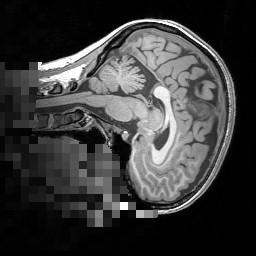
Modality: T1w
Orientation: sagittal
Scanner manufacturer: siemens
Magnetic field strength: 3 T
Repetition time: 1.5 s
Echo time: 0.00291 s